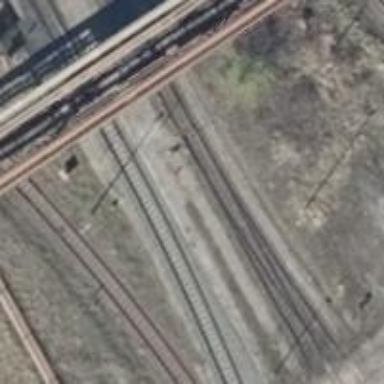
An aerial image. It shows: Railway switch.